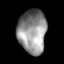
Tissue: lung
Cell type: Endothelial cells
Senescence score: 0.6345
Nuclear area (px): 1221
Mean DAPI intensity: 143.115